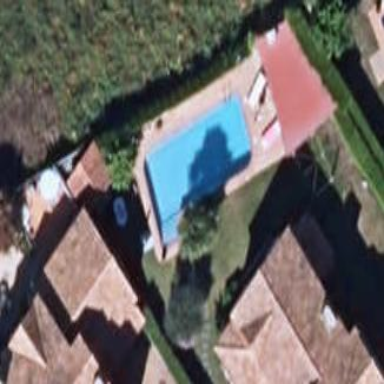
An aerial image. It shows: Swimming pool located in leisure land.